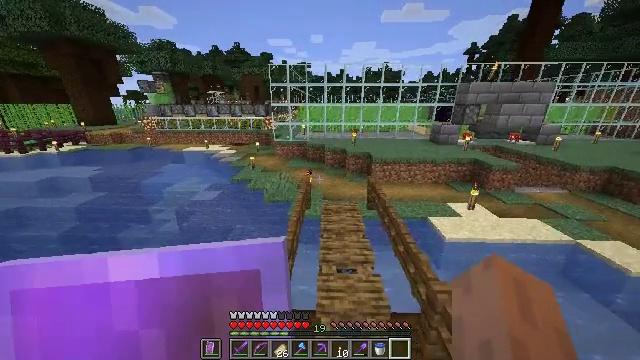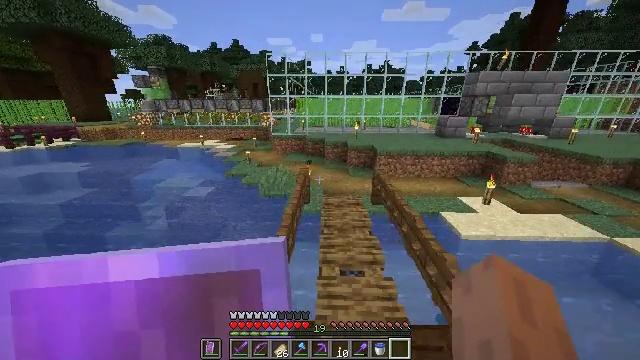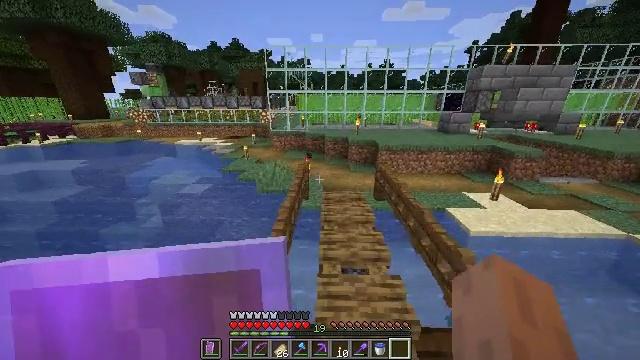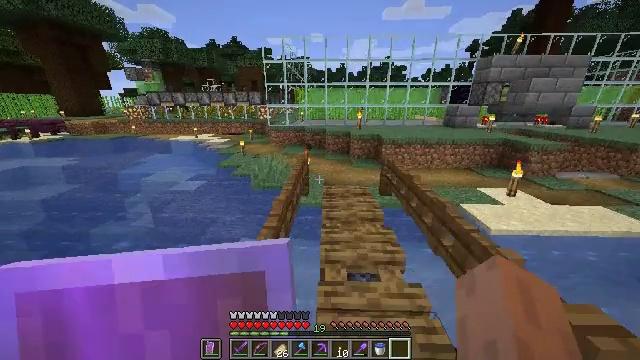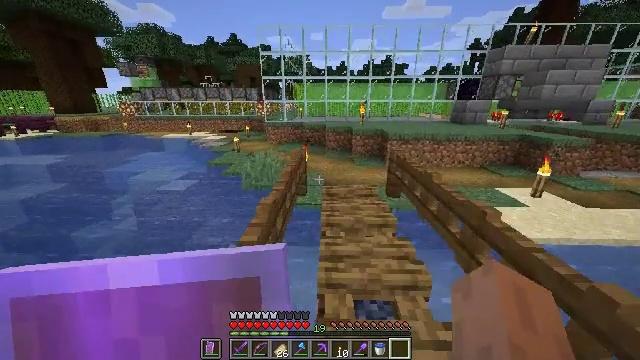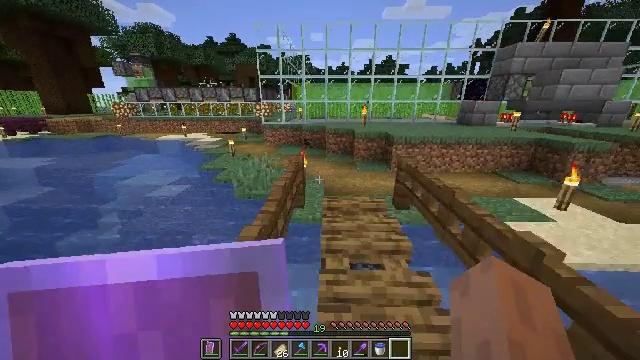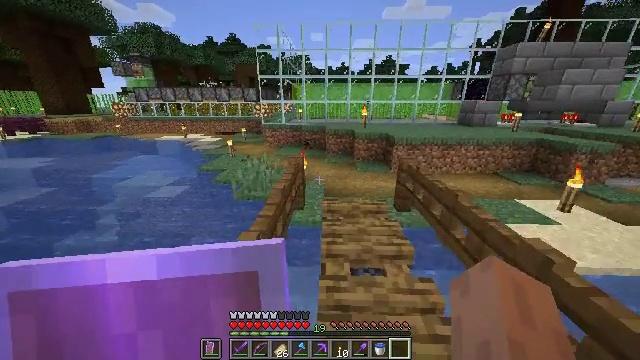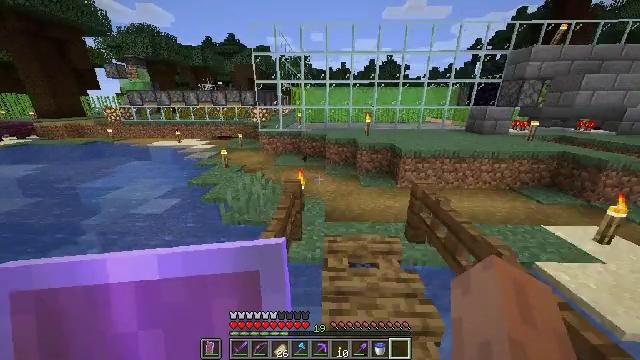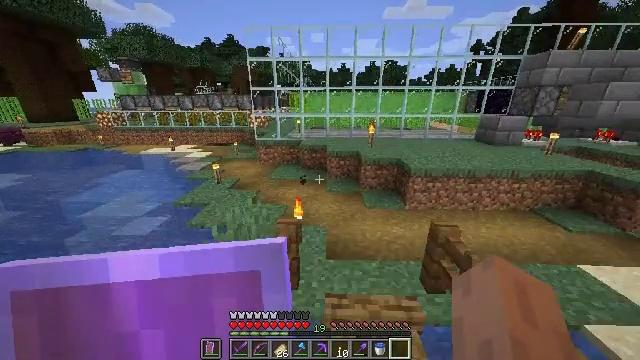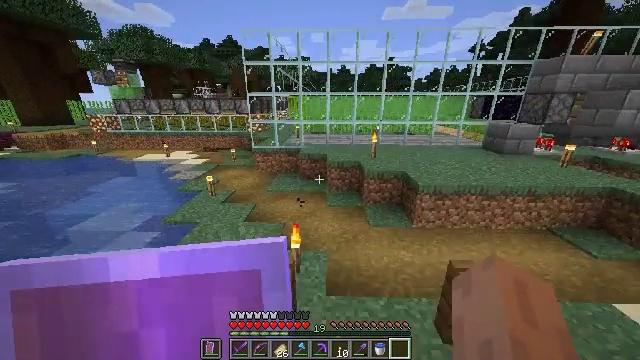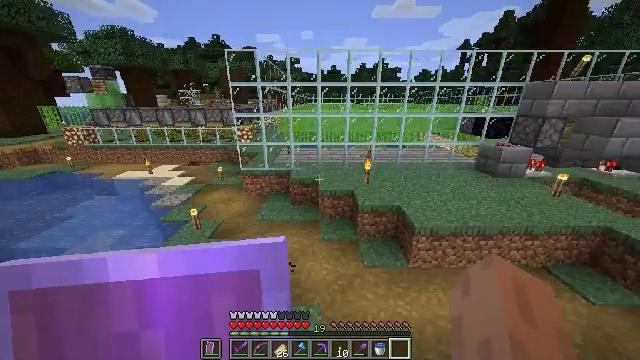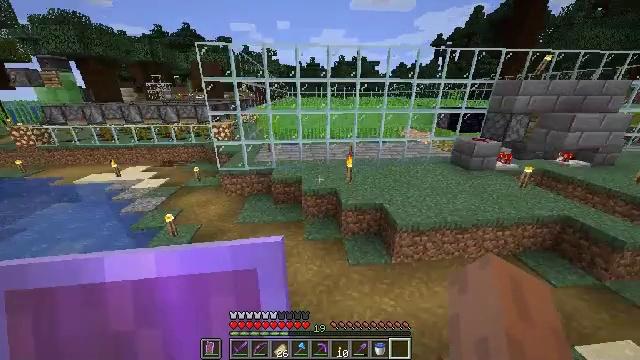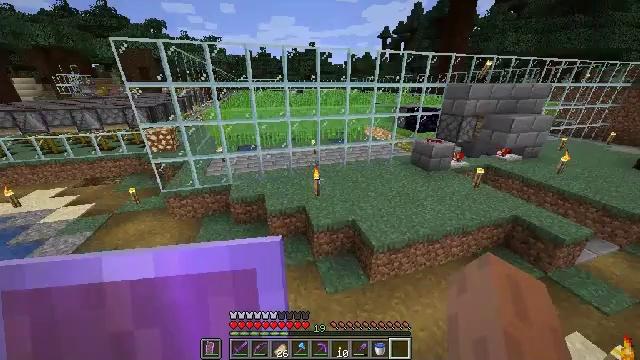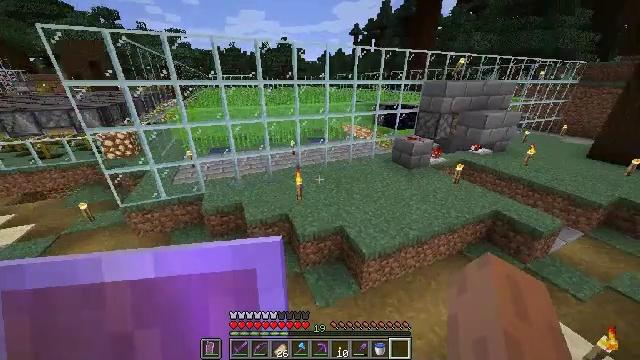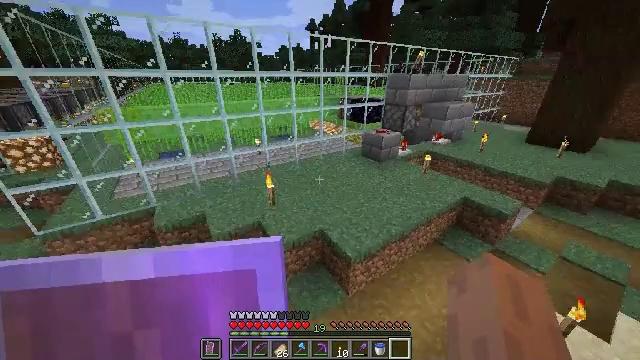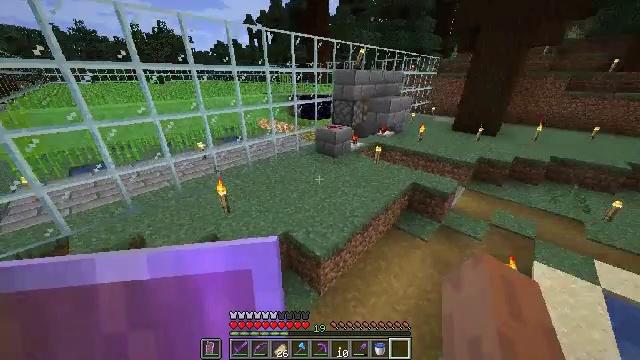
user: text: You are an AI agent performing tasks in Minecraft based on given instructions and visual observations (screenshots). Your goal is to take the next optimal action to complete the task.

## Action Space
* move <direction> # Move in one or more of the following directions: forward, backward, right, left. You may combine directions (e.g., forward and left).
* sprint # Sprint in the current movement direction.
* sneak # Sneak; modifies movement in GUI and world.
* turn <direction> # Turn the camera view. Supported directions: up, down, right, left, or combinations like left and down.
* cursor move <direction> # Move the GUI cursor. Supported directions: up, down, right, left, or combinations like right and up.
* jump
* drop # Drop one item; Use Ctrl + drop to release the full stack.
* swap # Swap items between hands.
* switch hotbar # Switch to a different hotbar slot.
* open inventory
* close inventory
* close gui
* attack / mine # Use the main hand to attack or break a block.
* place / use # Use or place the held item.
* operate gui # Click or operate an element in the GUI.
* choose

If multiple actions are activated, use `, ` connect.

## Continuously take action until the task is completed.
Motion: motion action
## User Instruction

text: Interact with the crafting table to craft paper.
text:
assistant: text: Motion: move forward, sprint
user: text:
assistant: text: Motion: move forward, sprint
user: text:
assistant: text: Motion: move forward, sprint, jump
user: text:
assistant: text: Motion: move forward, sprint, jump
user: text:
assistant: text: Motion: move forward, sprint, jump
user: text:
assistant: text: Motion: move forward, sprint, jump
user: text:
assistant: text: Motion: move forward, sprint, jump
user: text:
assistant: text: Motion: move forward, sprint, jump
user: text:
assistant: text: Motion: move forward, sprint
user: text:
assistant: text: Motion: move forward, sprint, turn right
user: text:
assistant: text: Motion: move forward, sprint, turn right and down
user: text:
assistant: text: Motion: move forward, sprint, turn right and down
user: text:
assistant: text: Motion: move forward, sprint, turn right
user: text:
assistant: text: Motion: move forward, sprint, turn right
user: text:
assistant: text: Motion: move forward, sprint, turn right
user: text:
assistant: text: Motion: move forward, sprint, turn right
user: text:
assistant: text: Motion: move forward, sprint, turn right
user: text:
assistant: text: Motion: move forward, sprint, turn right and up
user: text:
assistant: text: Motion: move forward, sprint, turn right
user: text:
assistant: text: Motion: move forward, sprint, turn right
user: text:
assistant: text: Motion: move forward, sprint, turn right
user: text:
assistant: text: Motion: move forward and move right, sprint
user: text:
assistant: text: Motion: move forward and move right, sprint
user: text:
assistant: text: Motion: move forward and move right, sprint
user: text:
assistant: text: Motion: move forward and move right, sprint
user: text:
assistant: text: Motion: move forward and move right, sprint, turn left
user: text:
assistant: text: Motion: move forward and move right, sprint, turn left and down
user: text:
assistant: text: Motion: move forward, sprint, turn left and down
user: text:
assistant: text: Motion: move forward, sprint, turn left
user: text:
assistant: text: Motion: move forward, sprint, turn left